В начале девятнадцатого столетия экспериментальные и теоретические исследования в физике были сфокусированы на изучении магнитного поля проводов, по которым текут электрические токи. Особенно интересен случай, когда постоянный ток $I$ идет по очень длинному проводу, согнутому в форме буквы $V$ с углом $2\theta$ (см. рис). Согласно вычислениям Ампера, величина $B$ магнитного поля около точки $P$, находящейся вне V-образного провода, но на его оси симметрии и на расстоянии $d$ от его вершины, пропорциональна $\operatorname{tg}(\theta/2)$. Для той же самой ситуации Био и Савар предположили, что магнитное поле в точке $P$ могло бы быть пропорционально $\theta$. Фактически, они попытались выбрать одно из этих двух предположений, измеряя период колебаний магнитной стрелки как функцию угла V-образного провода. Однако для диапазона выбранных значений $\theta$ предсказанные различия оказались слишком малыми, чтобы быть измеренными.
Какая формула могла бы быть правильной?
Найдите коэффициент пропорциональности в этой правильной формуле и оцените наиболее вероятный эффект, появляющийся в другой формуле.
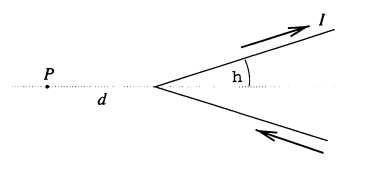
Какая формула могла бы быть правильной?
Ответ: Формула Ампера может быть правильной.

Найдите коэффициент пропорциональности в этой правильной формуле и оцените наиболее вероятный эффект, появляющийся в другой формуле.
Ответ: $$ \mu_{0} I /(\pi^2 d) $$
Темы:
T, Электромагнетизм, Магнитостатика, Магнитное поле, Расчет полей, 200 задач